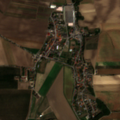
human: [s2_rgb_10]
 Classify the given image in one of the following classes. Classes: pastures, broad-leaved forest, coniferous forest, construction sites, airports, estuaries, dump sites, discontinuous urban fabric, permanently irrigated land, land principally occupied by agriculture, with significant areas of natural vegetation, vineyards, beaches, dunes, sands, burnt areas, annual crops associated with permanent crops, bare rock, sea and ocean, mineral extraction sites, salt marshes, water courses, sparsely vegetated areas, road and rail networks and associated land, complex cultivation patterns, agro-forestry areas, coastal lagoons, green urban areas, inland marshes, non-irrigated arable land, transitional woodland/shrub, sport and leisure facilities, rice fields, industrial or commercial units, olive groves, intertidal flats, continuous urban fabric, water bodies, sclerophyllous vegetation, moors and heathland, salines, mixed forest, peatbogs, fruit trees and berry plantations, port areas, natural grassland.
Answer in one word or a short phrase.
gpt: discontinuous urban fabric, non-irrigated arable land, land principally occupied by agriculture, with significant areas of natural vegetation